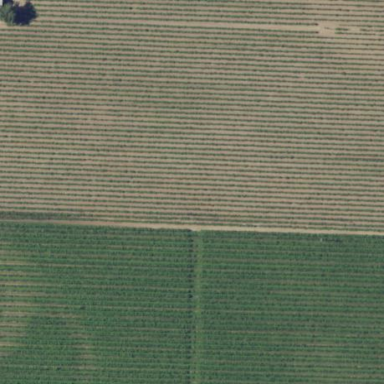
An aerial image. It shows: Beautiful vineyard in the countryside.